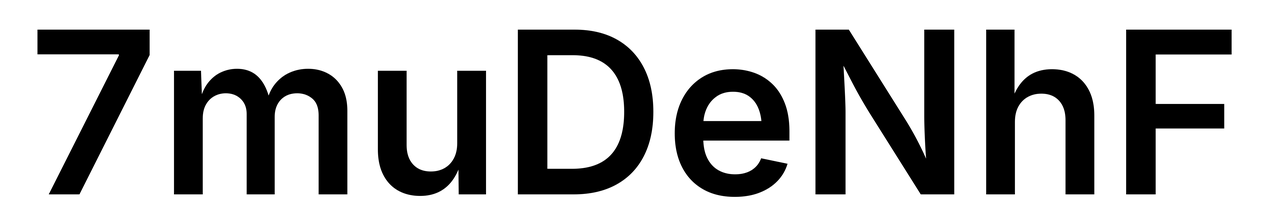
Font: Inter_SemiBold